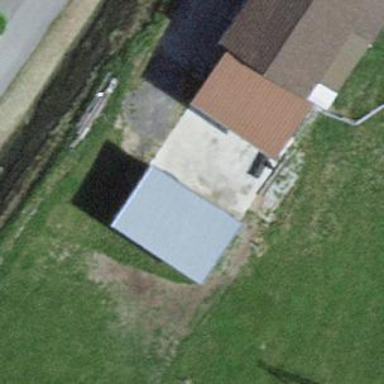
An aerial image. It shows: Farm auxiliary building.